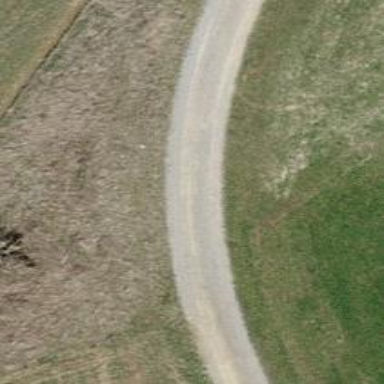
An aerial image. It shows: Well-maintained track road of grade 1.